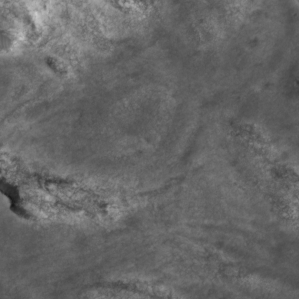
Label: non_frost